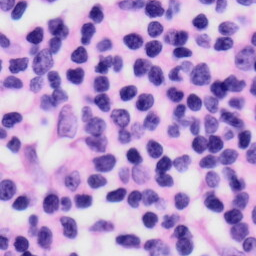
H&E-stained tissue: Skin